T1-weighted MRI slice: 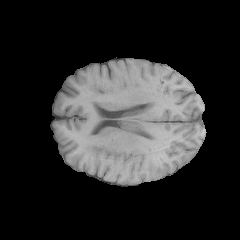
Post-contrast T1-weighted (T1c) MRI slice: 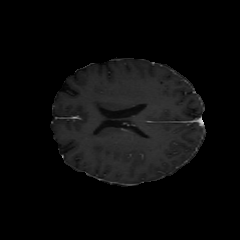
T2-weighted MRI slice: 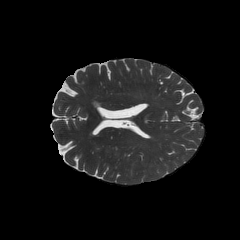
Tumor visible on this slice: yes